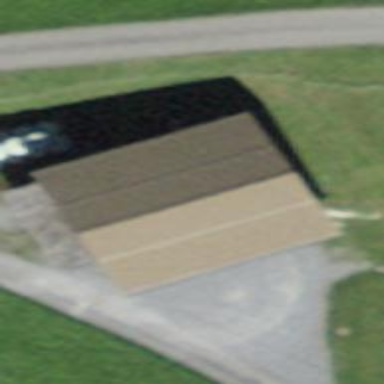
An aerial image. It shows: Barn.